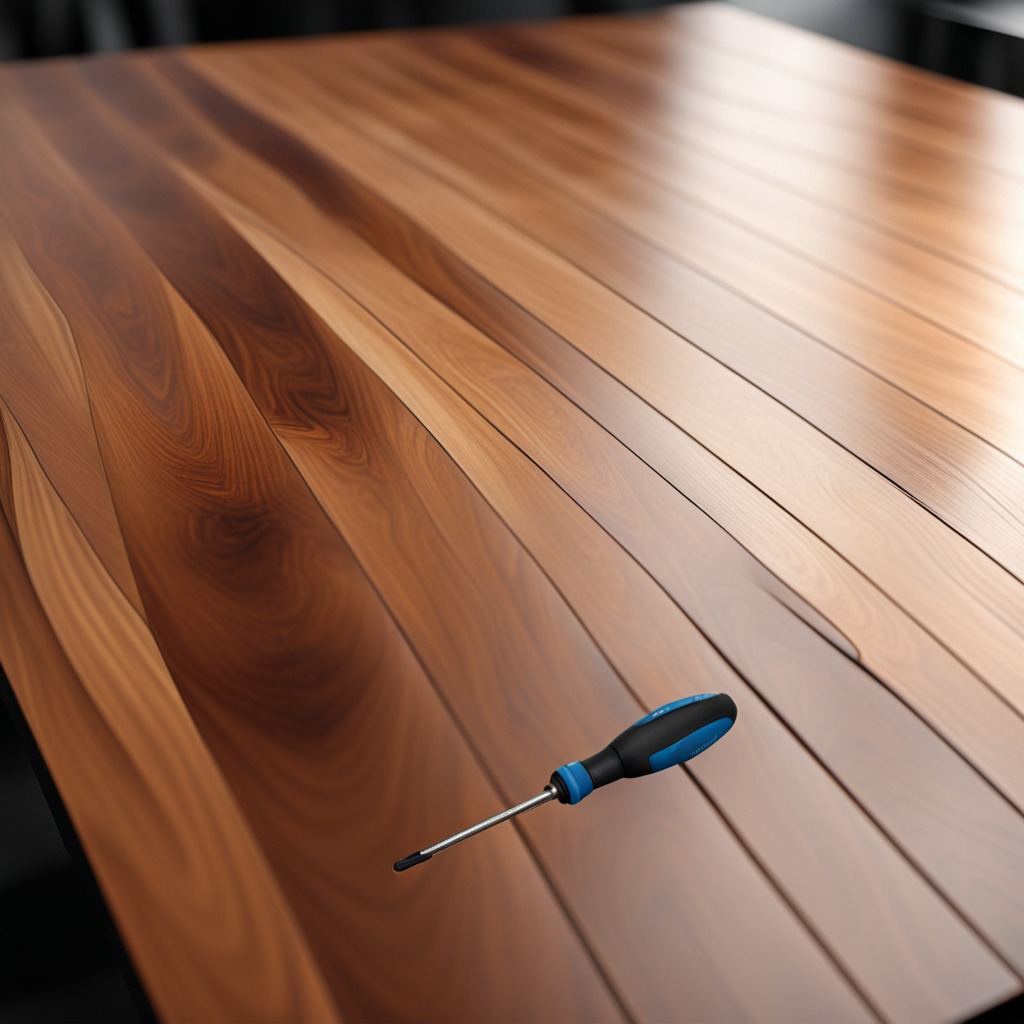
A screwdriver lies on a wooden table in a carpentry studio.